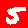
Digit: 5